Interaction volume radius: 5 \u00c5
Interaction volume height: 10 \u00c5
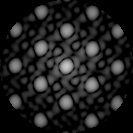
Disorder parameter: 0.07757